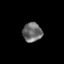
Tissue: prostate
Cell type: T cells
Senescence score: 0.2509
Nuclear area (px): 365
Mean DAPI intensity: 107.937